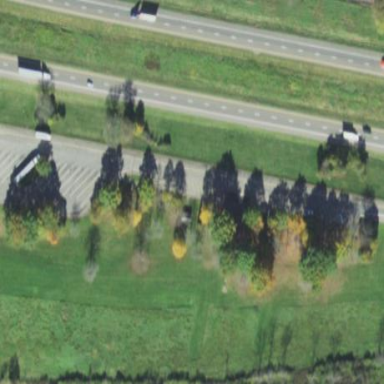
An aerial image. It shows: Rest area on the road.